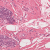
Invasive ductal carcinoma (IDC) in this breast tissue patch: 0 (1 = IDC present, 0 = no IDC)